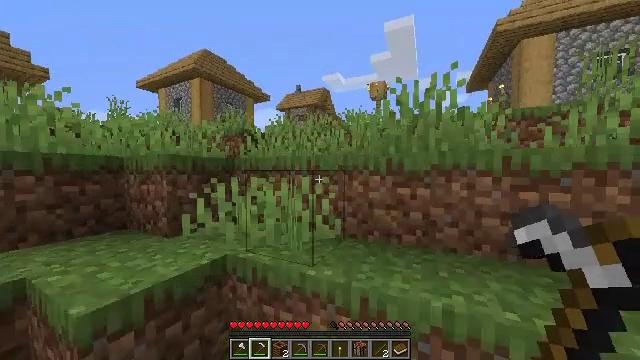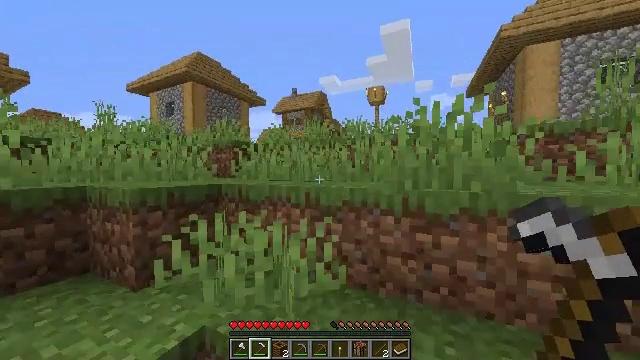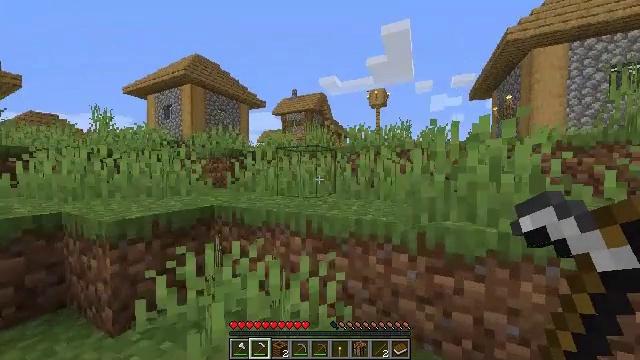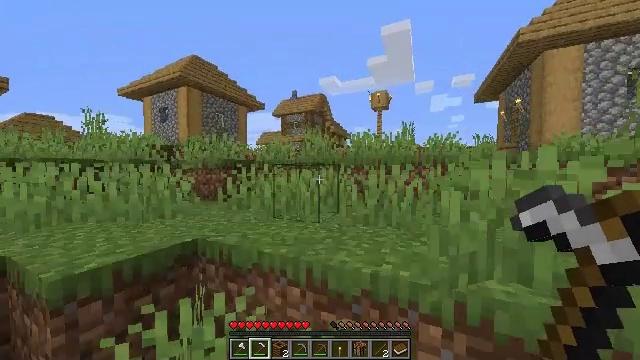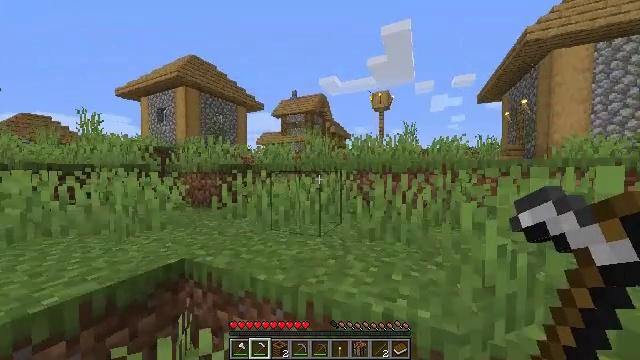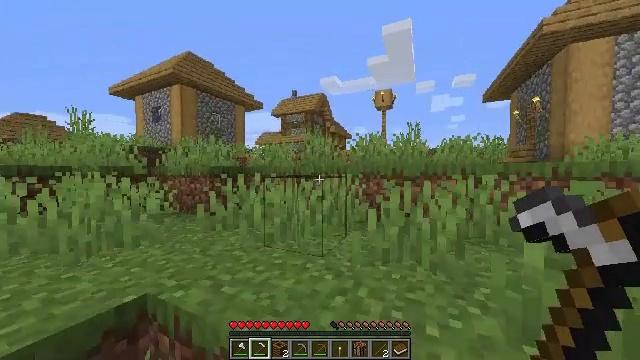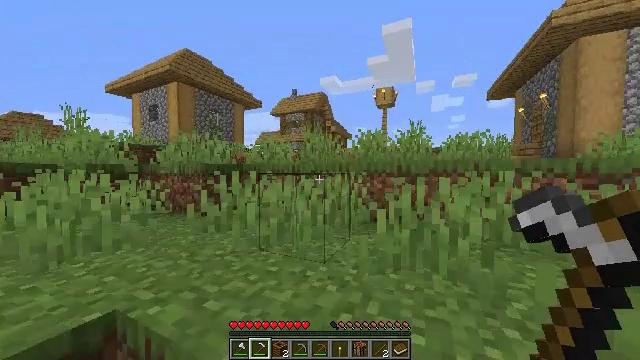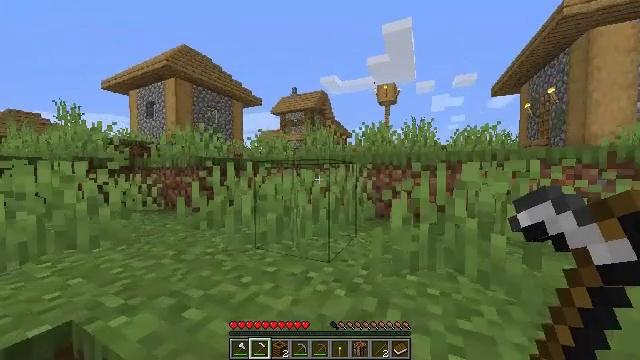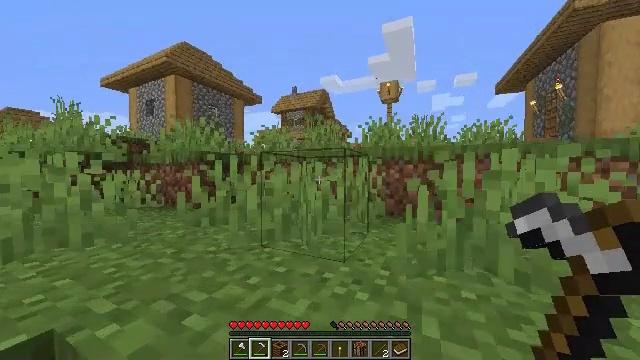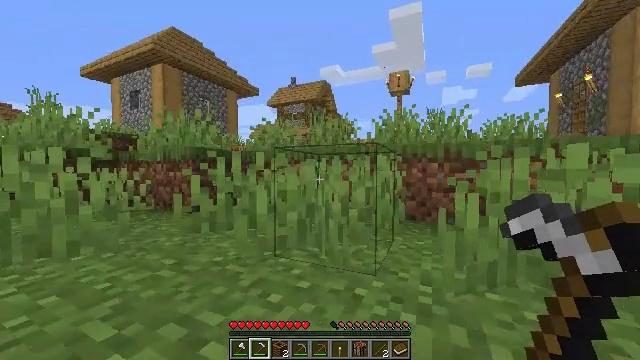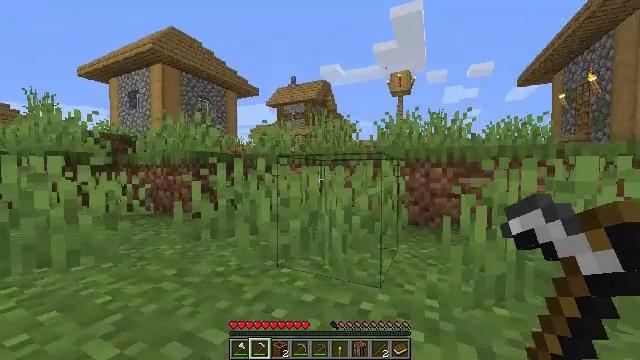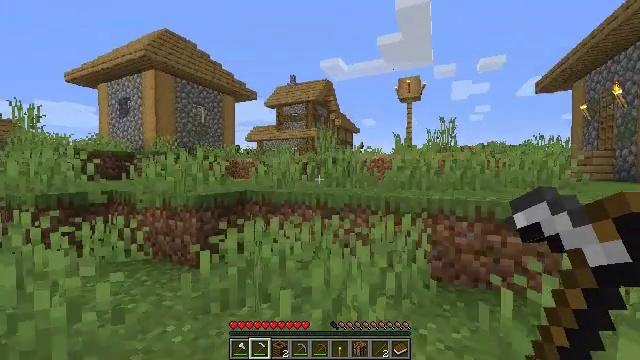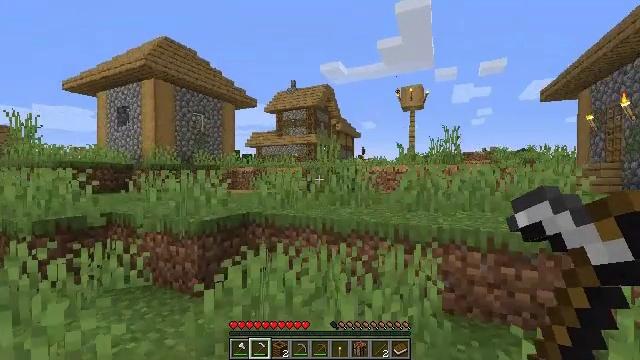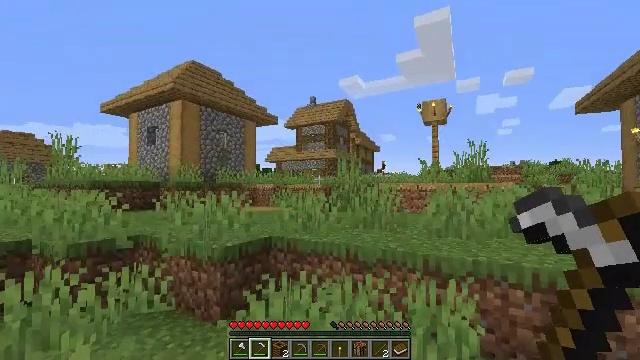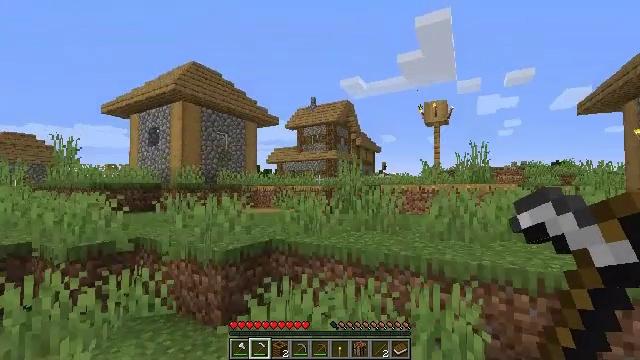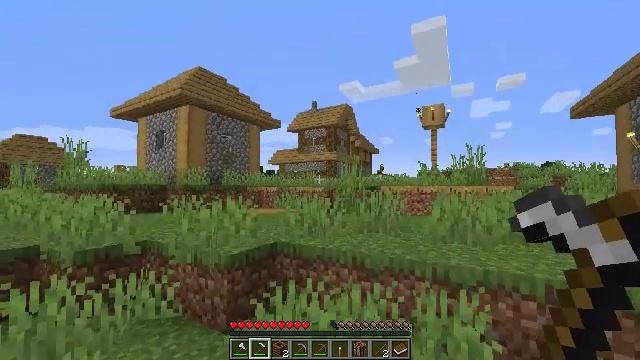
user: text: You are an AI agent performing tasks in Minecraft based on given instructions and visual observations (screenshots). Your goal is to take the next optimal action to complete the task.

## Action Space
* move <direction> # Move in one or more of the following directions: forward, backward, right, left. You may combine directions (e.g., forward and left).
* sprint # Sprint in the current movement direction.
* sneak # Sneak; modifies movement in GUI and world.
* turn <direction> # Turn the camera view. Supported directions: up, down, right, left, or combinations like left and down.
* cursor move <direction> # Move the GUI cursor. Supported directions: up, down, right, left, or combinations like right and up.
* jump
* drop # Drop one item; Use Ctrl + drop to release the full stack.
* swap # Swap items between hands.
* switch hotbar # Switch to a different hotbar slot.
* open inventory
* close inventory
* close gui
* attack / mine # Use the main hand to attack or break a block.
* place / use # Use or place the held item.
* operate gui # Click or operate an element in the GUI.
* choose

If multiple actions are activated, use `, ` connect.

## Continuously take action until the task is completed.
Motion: motion action
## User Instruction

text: Break the mature wheat plants.
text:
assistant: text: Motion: move forward, sprint, jump
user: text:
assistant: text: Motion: move forward, sprint, jump
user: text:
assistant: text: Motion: move forward, sprint, jump
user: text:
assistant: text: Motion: move forward, sprint, jump
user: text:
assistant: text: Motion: move forward, sprint, jump
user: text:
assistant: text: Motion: move forward, sprint, jump
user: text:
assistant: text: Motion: move forward, sprint, jump
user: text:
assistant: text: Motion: move forward, sprint, jump
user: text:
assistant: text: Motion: move forward, sprint, jump
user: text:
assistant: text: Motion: move forward, sprint, jump
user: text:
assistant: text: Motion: move forward, sprint, jump
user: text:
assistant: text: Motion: move forward, sprint
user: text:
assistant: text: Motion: move forward, sprint, turn left and up
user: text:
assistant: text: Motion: move forward, sprint, jump
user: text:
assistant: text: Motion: move forward, sprint, jump
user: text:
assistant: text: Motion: move forward, sprint, turn right and down, jump
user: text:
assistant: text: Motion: move forward, sprint, turn right and down, jump
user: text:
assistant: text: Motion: move forward, sprint, turn down, jump
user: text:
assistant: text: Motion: move forward, sprint, turn right and down, jump
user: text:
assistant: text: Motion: move forward, sprint, turn right and down, jump
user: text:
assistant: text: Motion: move forward, sprint, turn down, jump
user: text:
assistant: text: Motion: move forward, sprint, turn down, jump
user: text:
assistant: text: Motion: move forward, sprint, turn down, jump
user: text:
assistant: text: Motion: move forward, sprint, turn down, jump
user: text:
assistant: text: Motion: move forward, sprint, turn right and down, jump
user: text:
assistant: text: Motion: move forward, sprint, turn right, jump
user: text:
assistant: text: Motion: move forward, sprint, jump
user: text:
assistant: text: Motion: move forward, sprint, jump
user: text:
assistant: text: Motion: move forward, sprint, jump
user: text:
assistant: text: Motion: move forward, sprint, jump